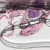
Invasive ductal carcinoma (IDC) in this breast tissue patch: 0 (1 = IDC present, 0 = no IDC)